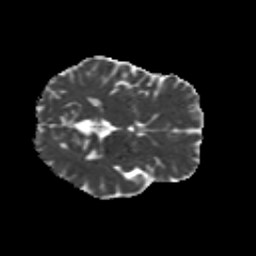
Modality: MD
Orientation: axial
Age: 39
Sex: female
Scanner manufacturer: siemens
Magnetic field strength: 3 T
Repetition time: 8.6 s
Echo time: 0.095 s